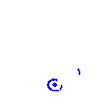
Particle: kaon